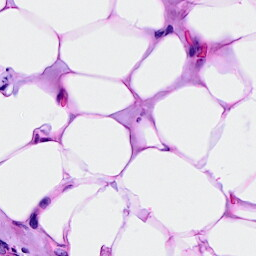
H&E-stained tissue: Breast